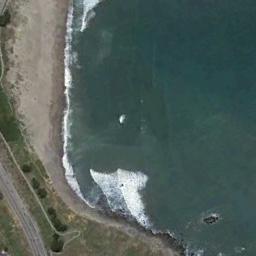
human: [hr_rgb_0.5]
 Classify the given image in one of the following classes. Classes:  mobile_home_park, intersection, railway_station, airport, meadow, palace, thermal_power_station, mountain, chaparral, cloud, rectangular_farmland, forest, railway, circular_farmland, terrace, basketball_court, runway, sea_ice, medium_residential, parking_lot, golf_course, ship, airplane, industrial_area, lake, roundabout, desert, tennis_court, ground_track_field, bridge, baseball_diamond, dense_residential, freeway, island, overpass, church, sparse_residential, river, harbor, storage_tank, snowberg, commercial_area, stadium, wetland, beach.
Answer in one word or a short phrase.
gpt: beach